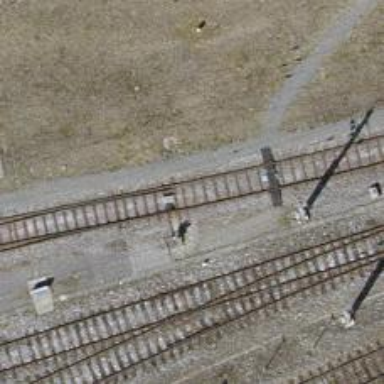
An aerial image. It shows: Railway switch.